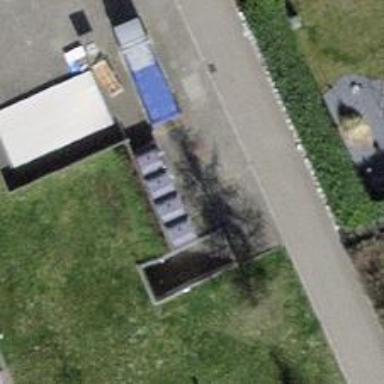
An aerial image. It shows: Recycling container for scrap metal. It is designated as recycling amenity.